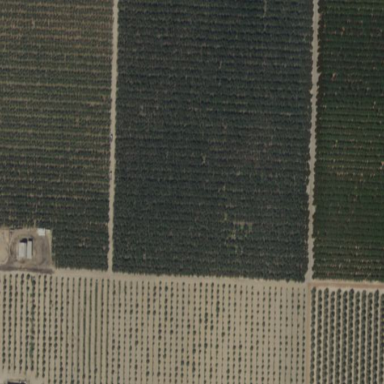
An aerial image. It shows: Vineyard with grape crops.